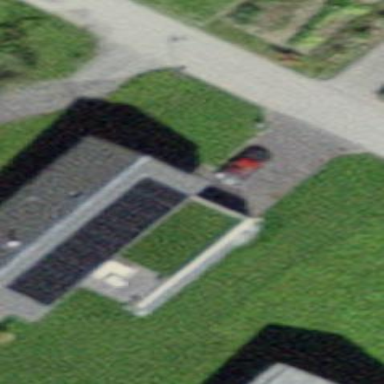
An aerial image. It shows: Solar power generator using photovoltaic panels.